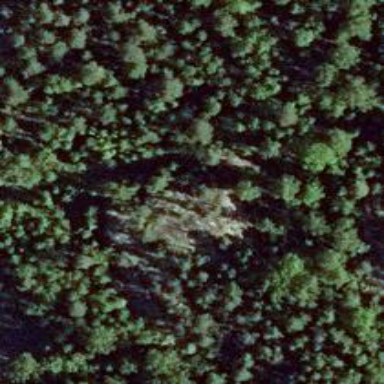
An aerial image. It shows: Cliff in nature.